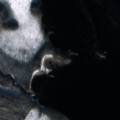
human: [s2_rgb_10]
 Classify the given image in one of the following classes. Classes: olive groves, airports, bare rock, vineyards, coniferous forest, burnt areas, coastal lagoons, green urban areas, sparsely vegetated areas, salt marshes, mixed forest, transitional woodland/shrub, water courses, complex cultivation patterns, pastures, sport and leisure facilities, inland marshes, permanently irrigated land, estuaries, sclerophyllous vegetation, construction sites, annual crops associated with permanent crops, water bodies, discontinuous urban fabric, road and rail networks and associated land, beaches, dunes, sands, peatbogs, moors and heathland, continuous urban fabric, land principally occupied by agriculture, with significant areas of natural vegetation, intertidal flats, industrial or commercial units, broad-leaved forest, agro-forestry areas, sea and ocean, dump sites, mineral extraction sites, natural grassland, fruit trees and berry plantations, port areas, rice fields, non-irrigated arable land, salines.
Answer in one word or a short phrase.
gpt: coniferous forest, mixed forest, peatbogs, water bodies